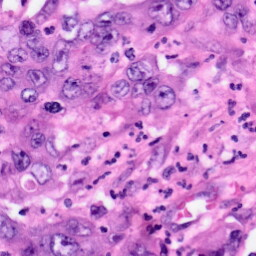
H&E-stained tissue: Pancreatic